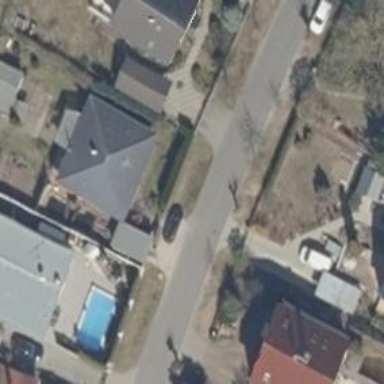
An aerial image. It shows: Driveway.